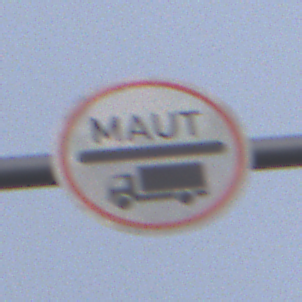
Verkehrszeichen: Mautpflicht
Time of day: SunriseSunset
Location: Outdoor (Nature)
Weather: Overcast
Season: NotSpecified
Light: Natural